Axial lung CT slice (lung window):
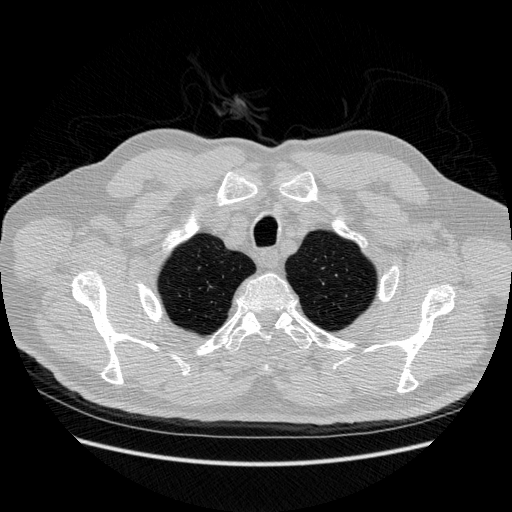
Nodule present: no